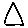
Label: triangle